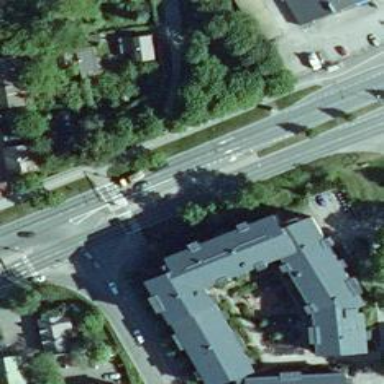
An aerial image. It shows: Marked footway crossing with asphalt surface and crossing island.